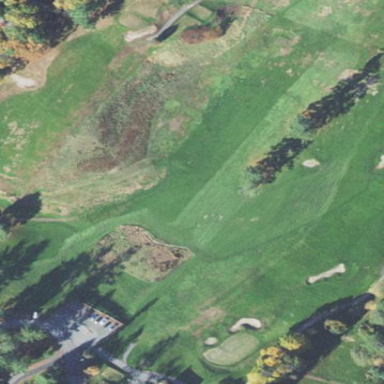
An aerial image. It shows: Grassy area designated as golf fairway.